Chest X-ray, PA view. Patient: 39 years old, sex M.
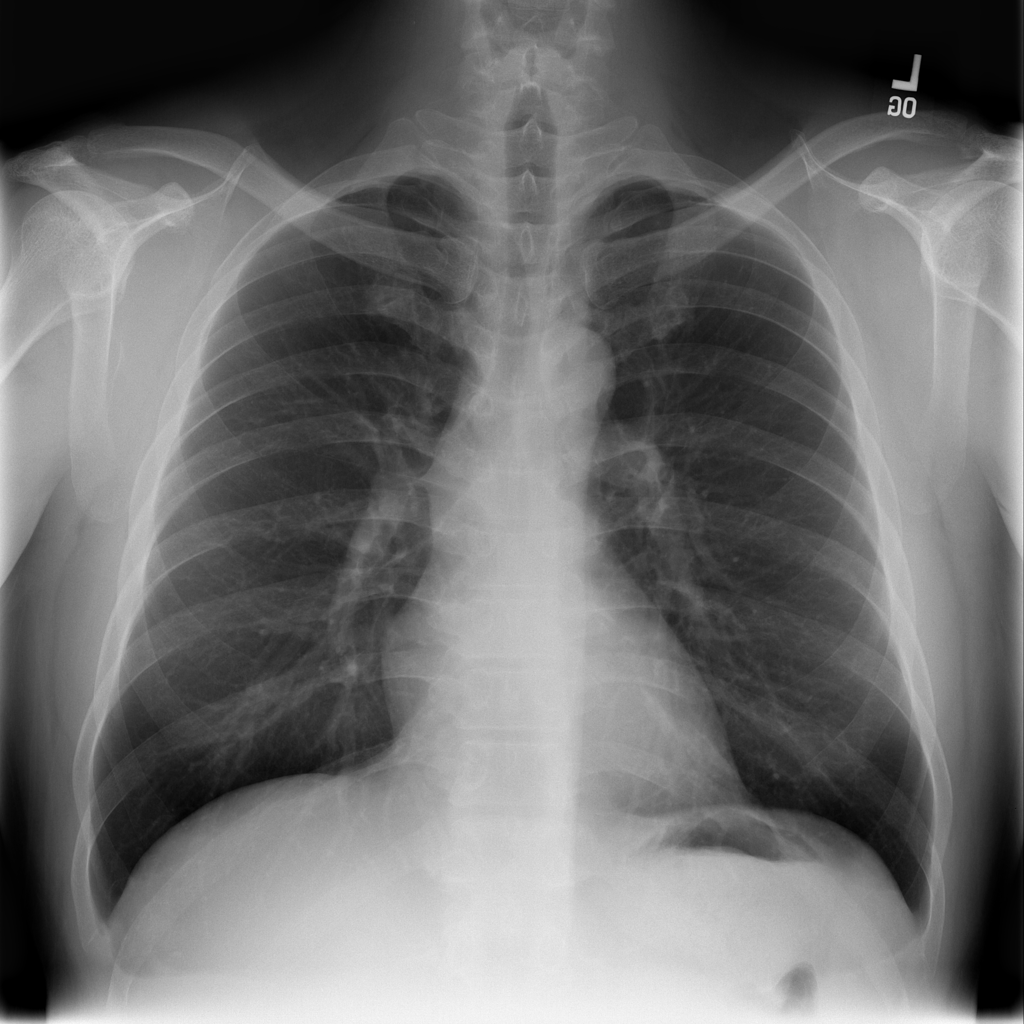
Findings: No Finding